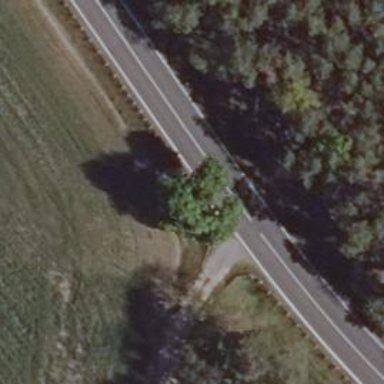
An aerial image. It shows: Beautiful tree in nature.